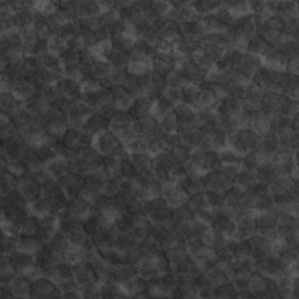
Label: non_frost